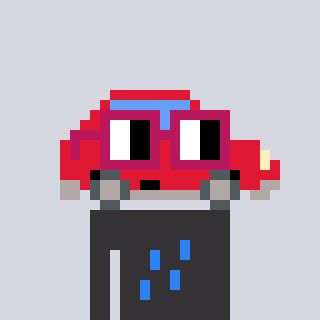
a pixel art character with square dark red glasses, a car-shaped head and a grayscale-colored body on a cool background